Interaction volume radius: 5 \u00c5
Interaction volume height: 15 \u00c5
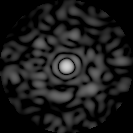
Disorder parameter: 0.8679